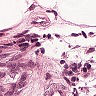
Metastatic tissue present: yes